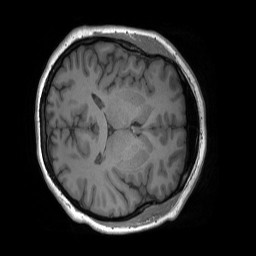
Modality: T1w
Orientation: axial
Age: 32
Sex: female